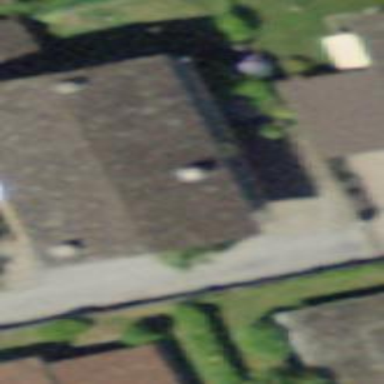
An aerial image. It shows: Simple house.